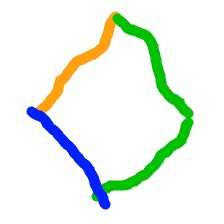
Shape: rhombus